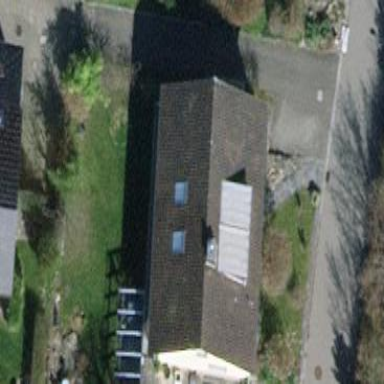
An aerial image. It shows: Building with tile roof.